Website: apple-inc
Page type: customer-info-address
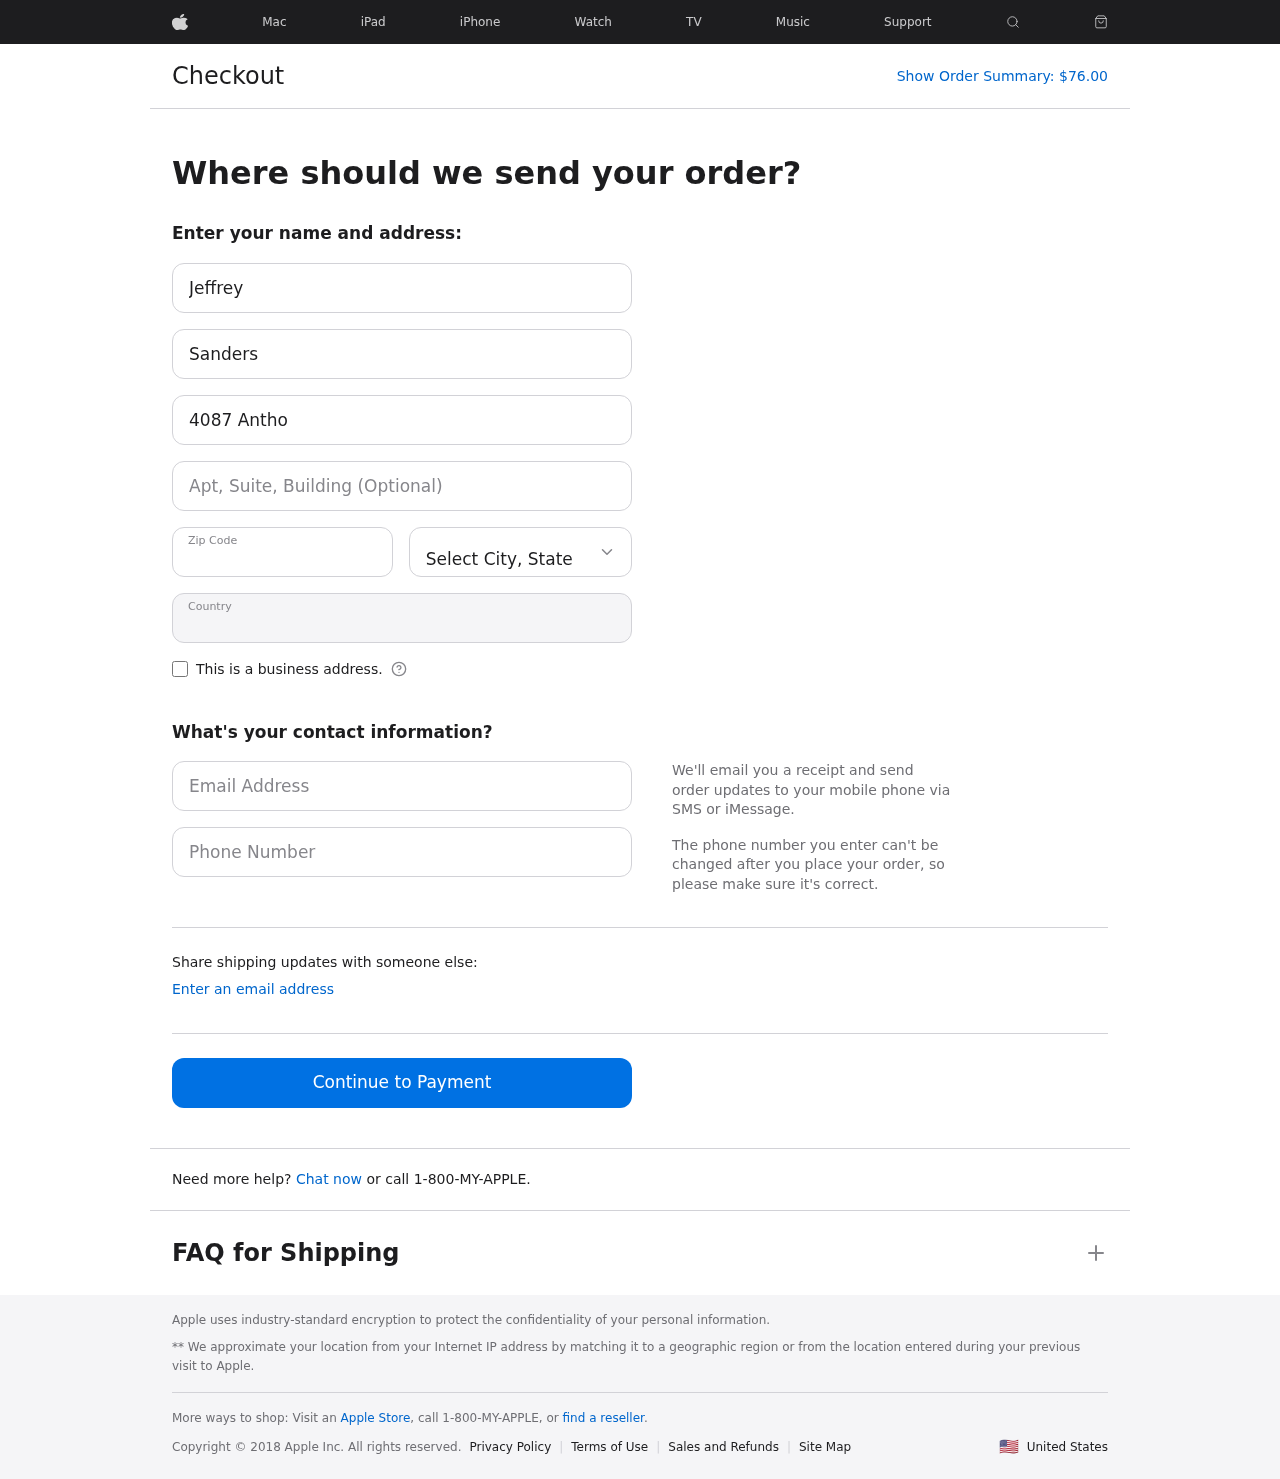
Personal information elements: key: PII_CITY_STATE
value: Port Julie, ND
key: PII_COUNTRY
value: United States
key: PII_EMAIL
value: jeffreysanders@hotmail.com
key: PII_FIRSTNAME
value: Jeffrey
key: PII_LASTNAME
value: Sanders
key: PII_PHONE
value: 6784948142
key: PII_POSTCODE
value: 41143
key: PII_STREET
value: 4087 Anthony View Apt. 725
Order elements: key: ORDER_TOTAL
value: $76.00